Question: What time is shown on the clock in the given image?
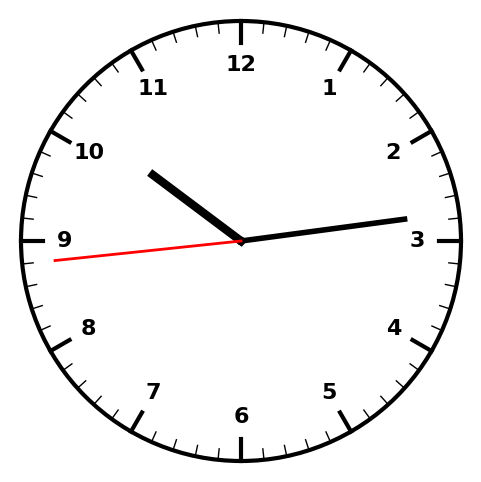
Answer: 10:13:44